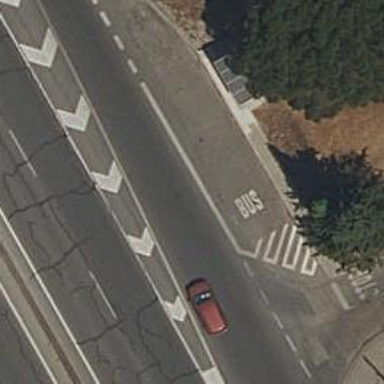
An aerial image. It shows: Public transport stop position.